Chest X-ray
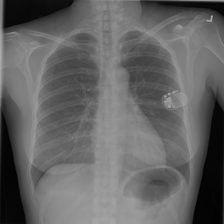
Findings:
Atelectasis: negative
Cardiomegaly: negative
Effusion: negative
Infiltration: negative
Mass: negative
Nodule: negative
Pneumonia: negative
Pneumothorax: negative
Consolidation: negative
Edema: negative
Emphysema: negative
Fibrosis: negative
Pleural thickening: negative
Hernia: negative